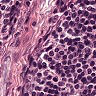
Metastatic tissue present: no